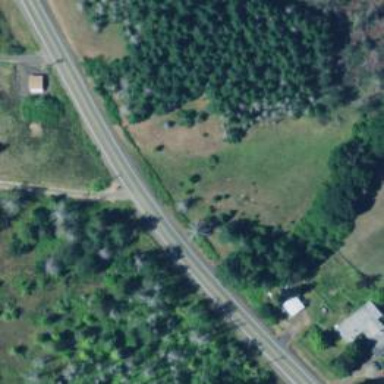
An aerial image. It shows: Tertiary road.